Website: lowes
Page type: delivery-shipping
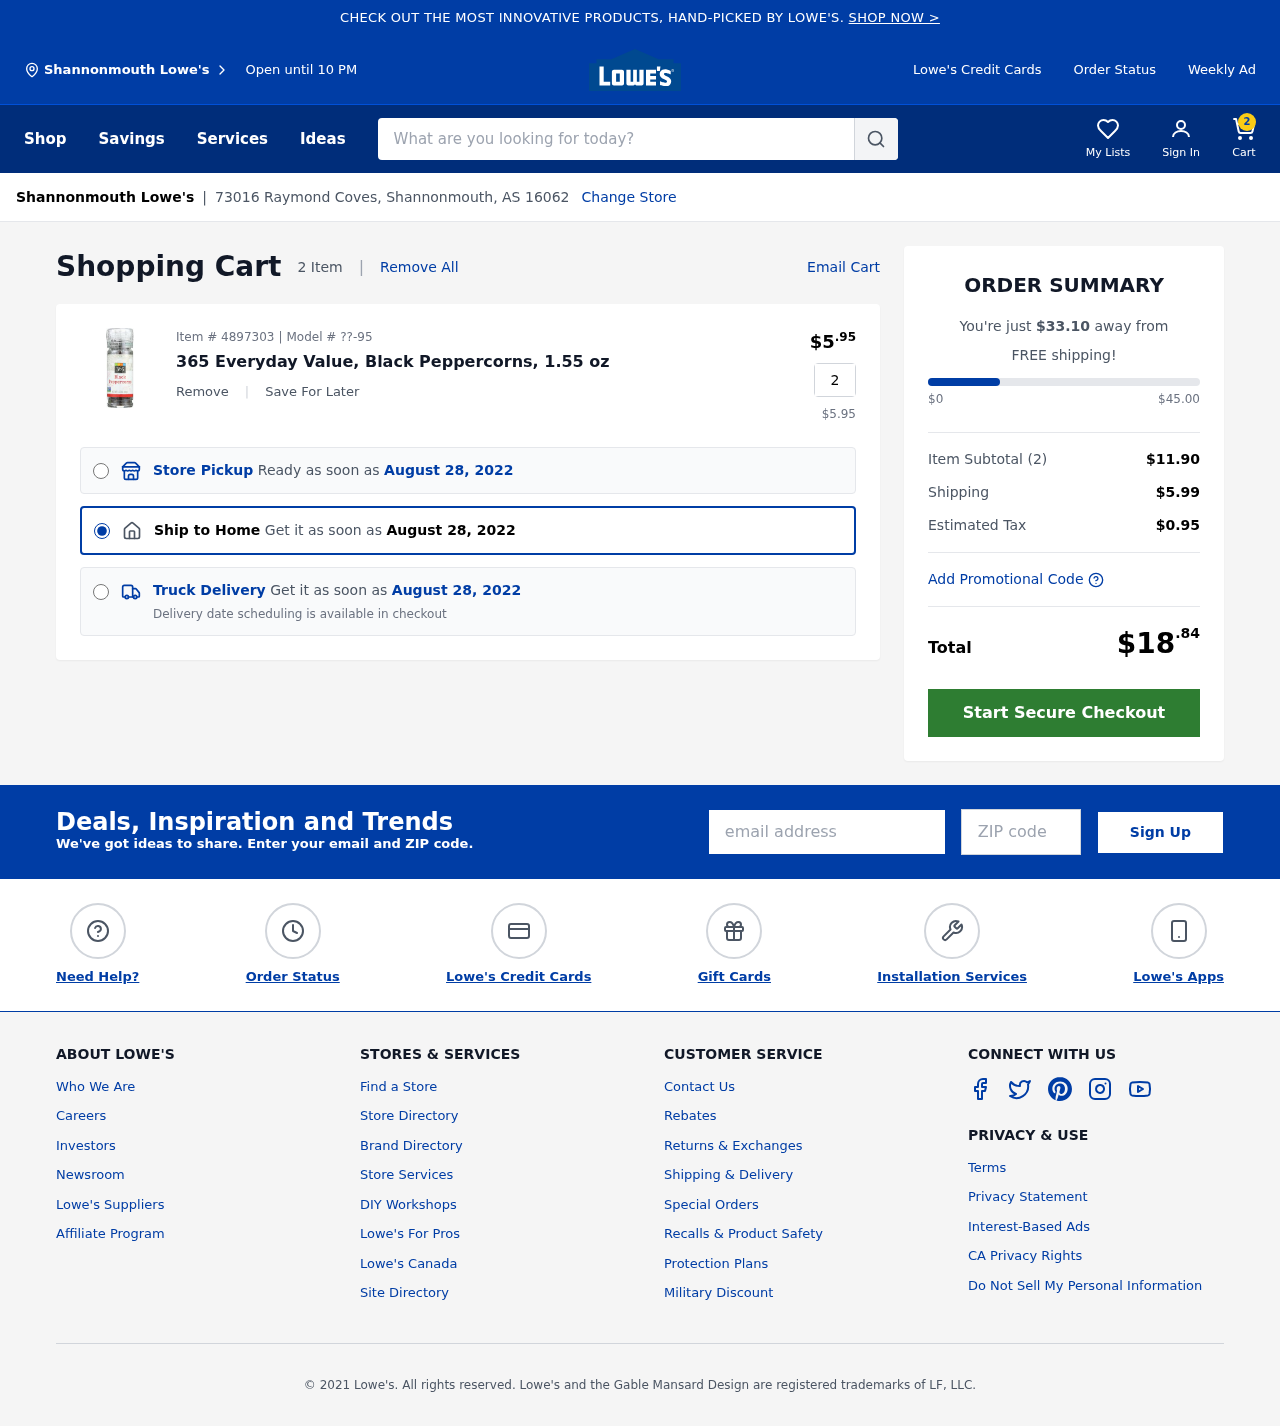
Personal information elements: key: PII_CITY
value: Shannonmouth
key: PII_EMAIL
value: paul_mckinney@hotmail.com
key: PII_POSTCODE
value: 16062
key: PII_STREET
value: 73016 Raymond Coves
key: PII_CITY2
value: Shannonmouth
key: PII_CITY_STATE_ZIP
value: Shannonmouth, AS 16062
Product elements: key: PRODUCT1_NAME
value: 365 Everyday Value, Black Peppercorns, 1.55 oz
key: PRODUCT1_PRICE
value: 5.95
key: PRODUCT1_QUANTITY
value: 2
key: PRODUCT1_MODEL
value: ??-95
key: PRODUCT1_PRICE2
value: $5.95
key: PRODUCT1_ITEM_NUMBER
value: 4897303
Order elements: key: ORDER_NUM_ITEMS
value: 2
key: ORDER_DELIVERY_DATE
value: August 28, 2022
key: ORDER_DELIVERY_DATE2
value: August 28, 2022
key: ORDER_DELIVERY_DATE3
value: August 28, 2022
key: AMOUNT_TO_FREE_SHIPPING
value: $33.10
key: ORDER_SUBTOTAL
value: $11.90
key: ORDER_SHIPPING_COST
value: $5.99
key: ORDER_TAX
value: $0.95
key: ORDER_TOTAL
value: $18.84
Search elements: key: HEADER_SEARCH
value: What are you looking for today?